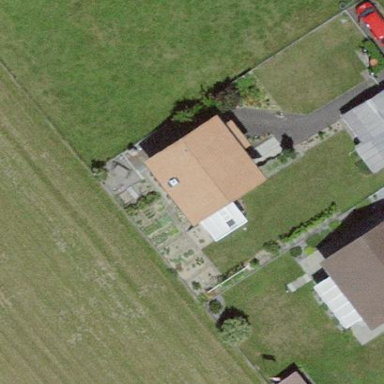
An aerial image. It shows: Detached building.